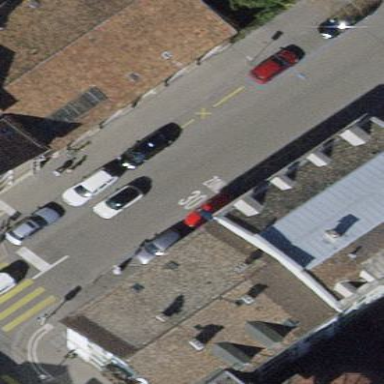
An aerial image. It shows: Parking lane area.